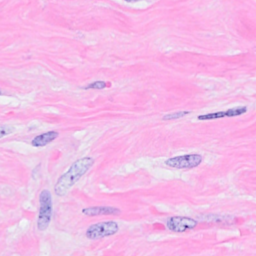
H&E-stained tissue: Breast